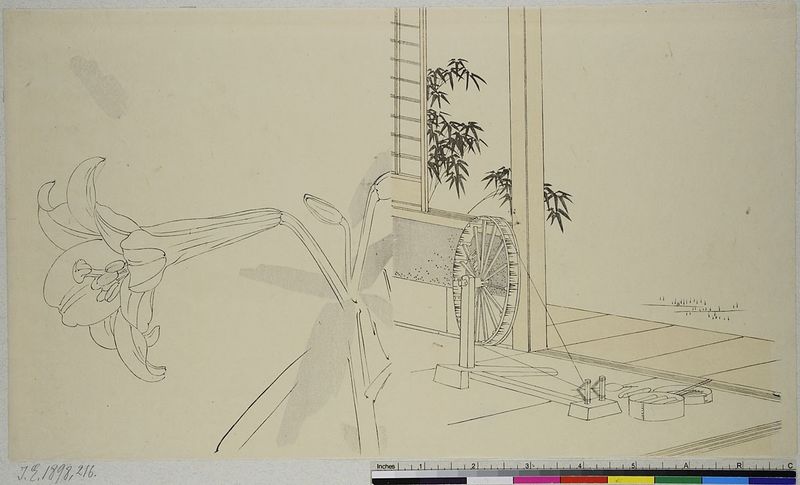
Titel: Aus: Holzschnittbuch über zeitgenössische Kleidung
Künstler: Utagawa Toyokuni I
Standort: Hamburg
Institution: Museum für Kunst und Gewerbe Hamburg
Schlagwörter: baum, skizze, zeichnung, blüte, strauch, kelch, pflanze, holzschnitt, rad, faden, stiel, druck, druckgraphik, druckgrafik, lilie, handwerk, knospen, bambus, zeit, textil, spinnen, spinnrad, tuschezeichnung, blütenstaub, edo, textilindustrie, reproduktionen, 1898, druckerzeugnisse, bäume, sträucher, bekleidungsindustrie, longiflorum